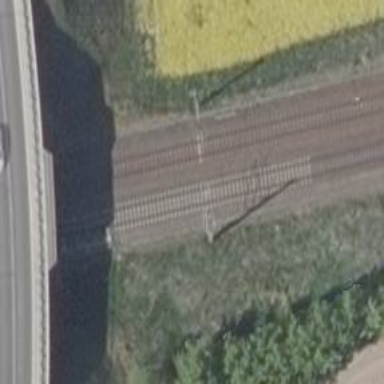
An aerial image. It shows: Milestone along the railway with catenary mast.